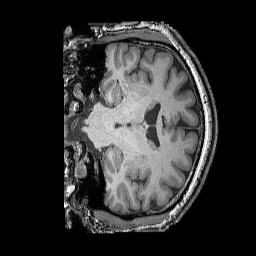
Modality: T1w
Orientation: coronal
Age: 42
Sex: male
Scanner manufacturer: siemens
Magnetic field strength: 3 T
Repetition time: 2.25 s
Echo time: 0.00411 s